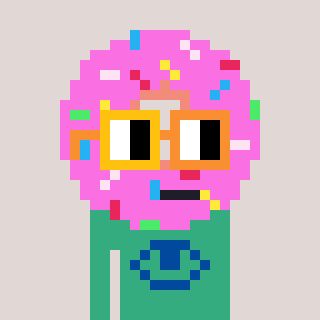
a pixel art character with square yellow and orange glasses, a doughnut-shaped head and a teal-colored body on a warm background